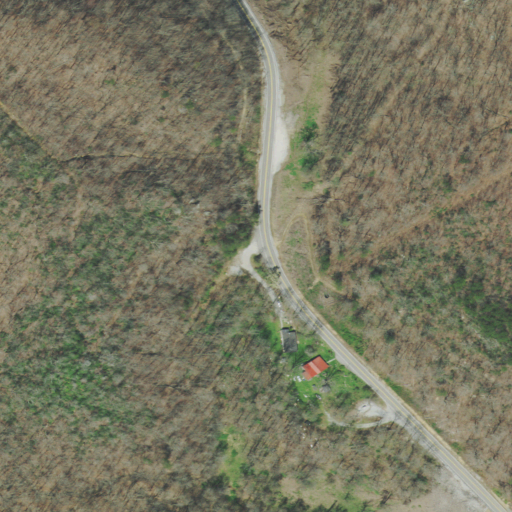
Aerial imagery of gap in Tennessee named Elk Gap containing deciduous forest, low intensity development, open development, and medium intensity development